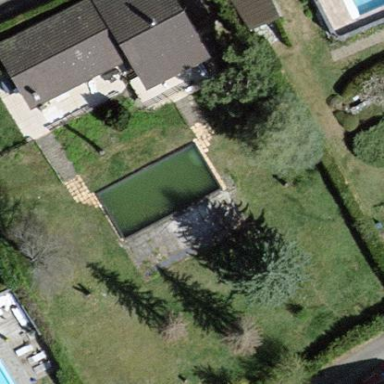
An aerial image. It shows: Outdoor swimming pool on leisure land.